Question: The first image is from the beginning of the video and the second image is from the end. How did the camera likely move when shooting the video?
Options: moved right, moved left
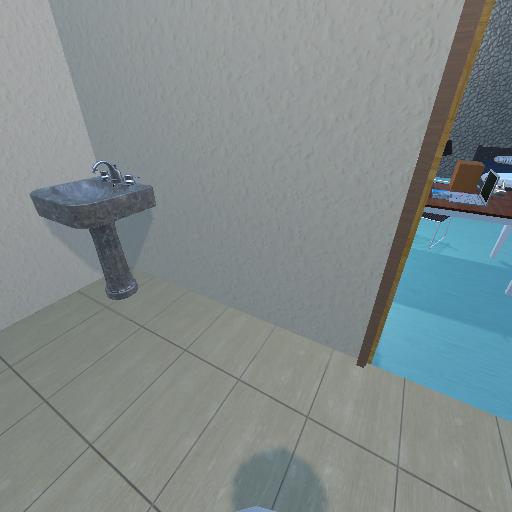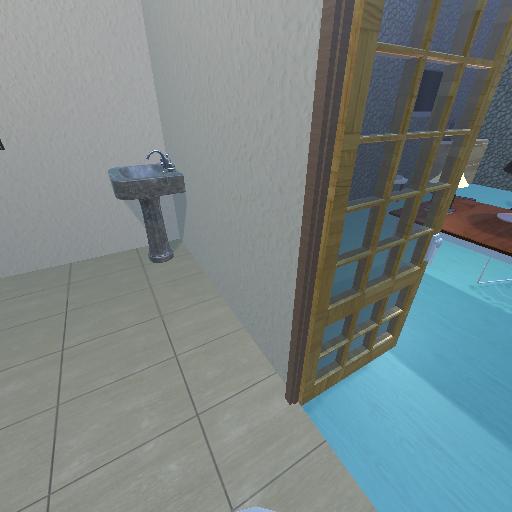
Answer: moved right